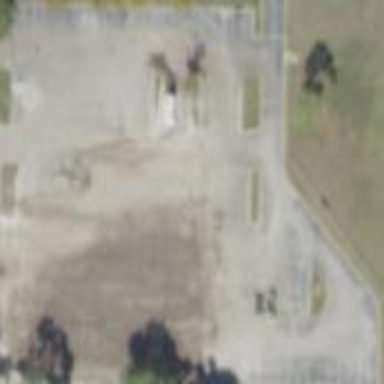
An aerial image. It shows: Parking area with asphalt surface. It is general parking space.